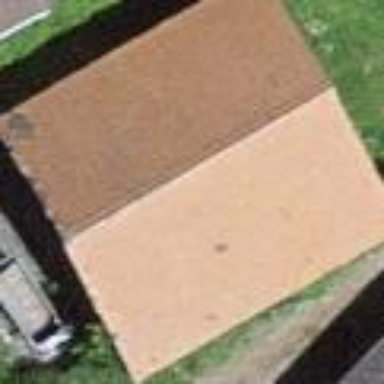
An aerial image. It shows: Rural barn.